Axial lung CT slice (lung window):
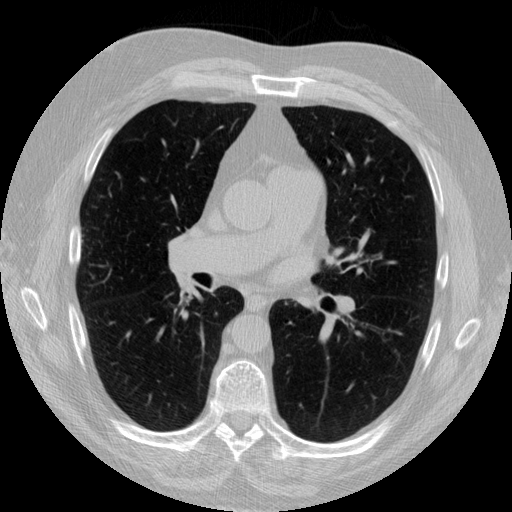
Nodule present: no